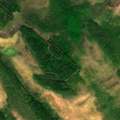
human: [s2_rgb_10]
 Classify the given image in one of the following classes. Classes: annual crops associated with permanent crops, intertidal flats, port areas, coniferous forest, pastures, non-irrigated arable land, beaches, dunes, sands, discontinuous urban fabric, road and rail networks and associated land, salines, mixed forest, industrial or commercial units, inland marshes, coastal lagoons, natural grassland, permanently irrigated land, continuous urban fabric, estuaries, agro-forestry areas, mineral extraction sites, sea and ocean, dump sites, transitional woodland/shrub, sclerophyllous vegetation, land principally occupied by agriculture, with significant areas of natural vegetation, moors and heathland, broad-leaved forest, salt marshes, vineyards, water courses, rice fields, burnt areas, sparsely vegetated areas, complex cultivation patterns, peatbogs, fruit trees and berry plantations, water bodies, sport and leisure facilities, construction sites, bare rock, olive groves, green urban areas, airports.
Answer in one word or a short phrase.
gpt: coniferous forest, mixed forest, transitional woodland/shrub, peatbogs